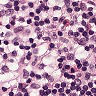
Metastatic tissue present: no